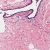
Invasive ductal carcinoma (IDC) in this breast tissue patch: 0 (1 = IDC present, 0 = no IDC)